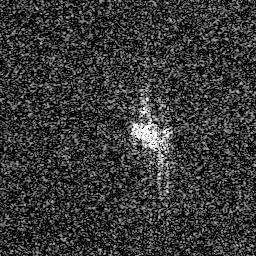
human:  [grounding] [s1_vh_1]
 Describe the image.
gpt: In the satellite image, there is  <ref>1 large ship </ref> <box>[[49, 45, 67, 63, 0]]</box> located at center.